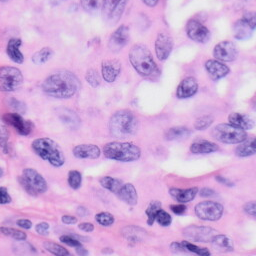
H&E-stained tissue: Skin